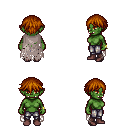
a pixel art fantasy rpg character, female body template, orc, green skin, gray tattered cape, metal pants, brunette short bangs hairstyle, bracelets, maroon shoes, four views (front, back, left, right), 2x2 character sprite sheet, small pixel art, hard edges, no anti-aliasing